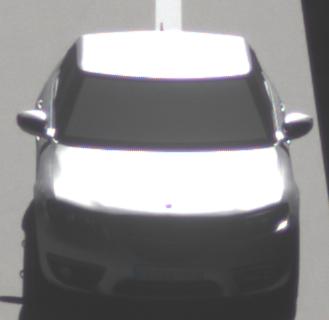
Make: Saab
Model: 5-Sep
Detailed model: 9-5 1.6T
Model produced from: 2010/06
Model produced until: 2011/12
Doors: 4
Color: white
Road condition: dry road
Daytime: morning or afternoon
Contrast: high contrast